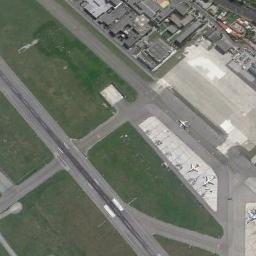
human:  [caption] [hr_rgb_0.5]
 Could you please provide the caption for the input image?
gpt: There are several planes on the tarmac with one runway in the airport .

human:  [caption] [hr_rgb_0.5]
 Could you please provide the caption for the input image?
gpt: There are many buildings along the runway and apron of the airport and many aircraft are parked .

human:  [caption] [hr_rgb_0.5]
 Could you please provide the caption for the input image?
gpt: Most of the buildings at this airport have leaden roofs .

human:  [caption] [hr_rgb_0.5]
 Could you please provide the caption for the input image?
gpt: An airport with some parallel runways and an open area on the lawn and some planes parked on the airport .

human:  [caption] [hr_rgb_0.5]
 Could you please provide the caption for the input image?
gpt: The grass of the airfield is divided into different sizes by the road .